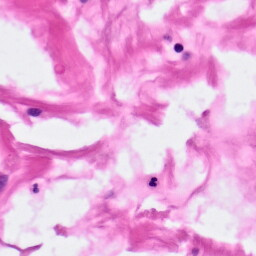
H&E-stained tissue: Pancreatic